The image is the raw time-domain waveform of a rolling-element bearing's vibration signal. Diagnose the bearing from this image, choosing from: normal, inner_race, outer_race, ball.
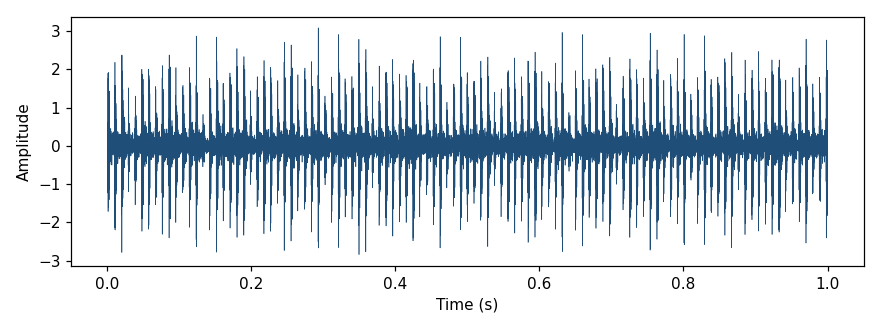
Answer: outer_race